Field crop: tomato
Growth stage: 2
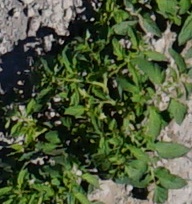
Species: tomato